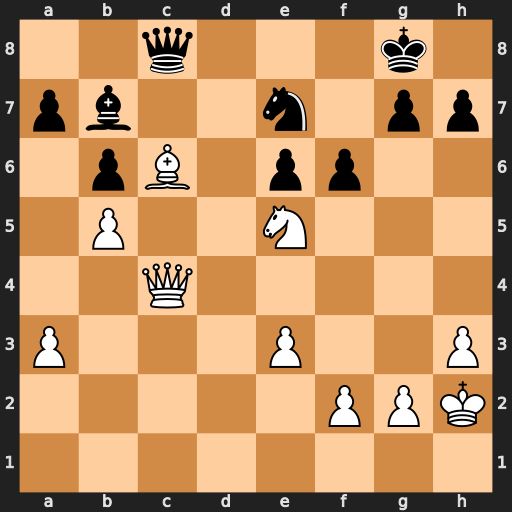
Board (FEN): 2q3k1/pb2n1pp/1pB1pp2/1P2N3/2Q5/P3P2P/5PPK/8
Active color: w
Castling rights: -
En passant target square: -
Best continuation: Bxb7 Qxc4 Nxc4